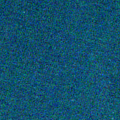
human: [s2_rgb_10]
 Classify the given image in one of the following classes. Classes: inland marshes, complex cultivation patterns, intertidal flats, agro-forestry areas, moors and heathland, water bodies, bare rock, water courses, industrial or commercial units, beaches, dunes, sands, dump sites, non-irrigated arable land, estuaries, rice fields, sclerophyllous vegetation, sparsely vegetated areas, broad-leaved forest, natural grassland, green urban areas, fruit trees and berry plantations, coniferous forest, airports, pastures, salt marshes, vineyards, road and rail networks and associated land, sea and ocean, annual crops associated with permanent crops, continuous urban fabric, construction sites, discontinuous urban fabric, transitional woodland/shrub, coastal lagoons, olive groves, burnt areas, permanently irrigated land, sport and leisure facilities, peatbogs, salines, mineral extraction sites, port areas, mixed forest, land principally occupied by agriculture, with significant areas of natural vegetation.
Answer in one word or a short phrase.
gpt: sea and ocean